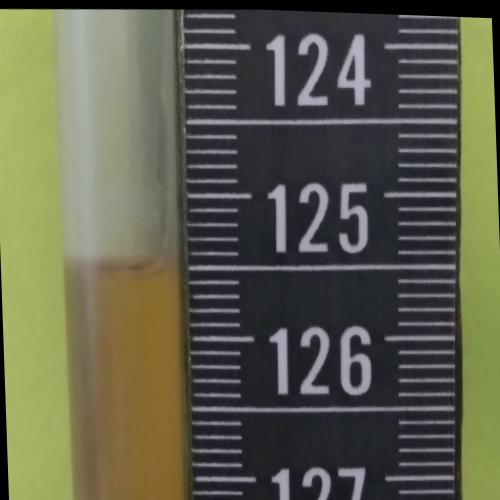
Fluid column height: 125.5 cm